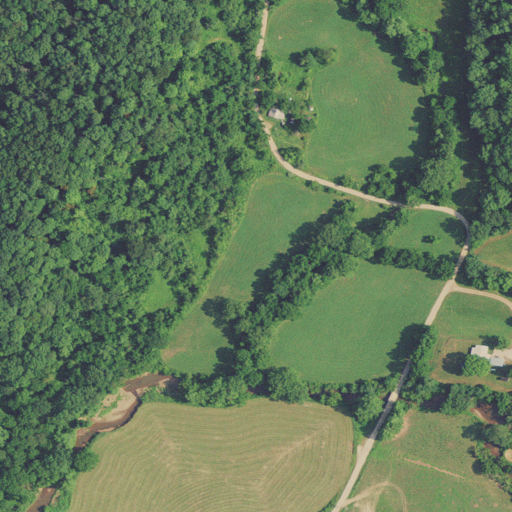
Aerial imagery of valley in West Virginia named Boord Hollow containing pasture, deciduous forest, open development, mixed forest, and low intensity development